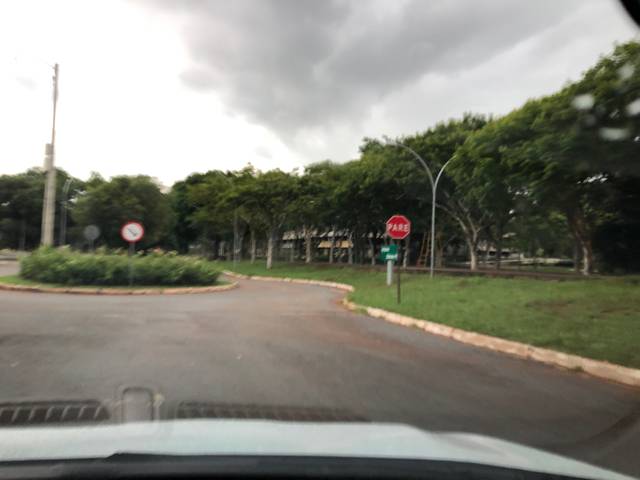
Region: Brazil
Coordinates: -15.762, -47.867